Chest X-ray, PA view. Patient: 52 years old, sex M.
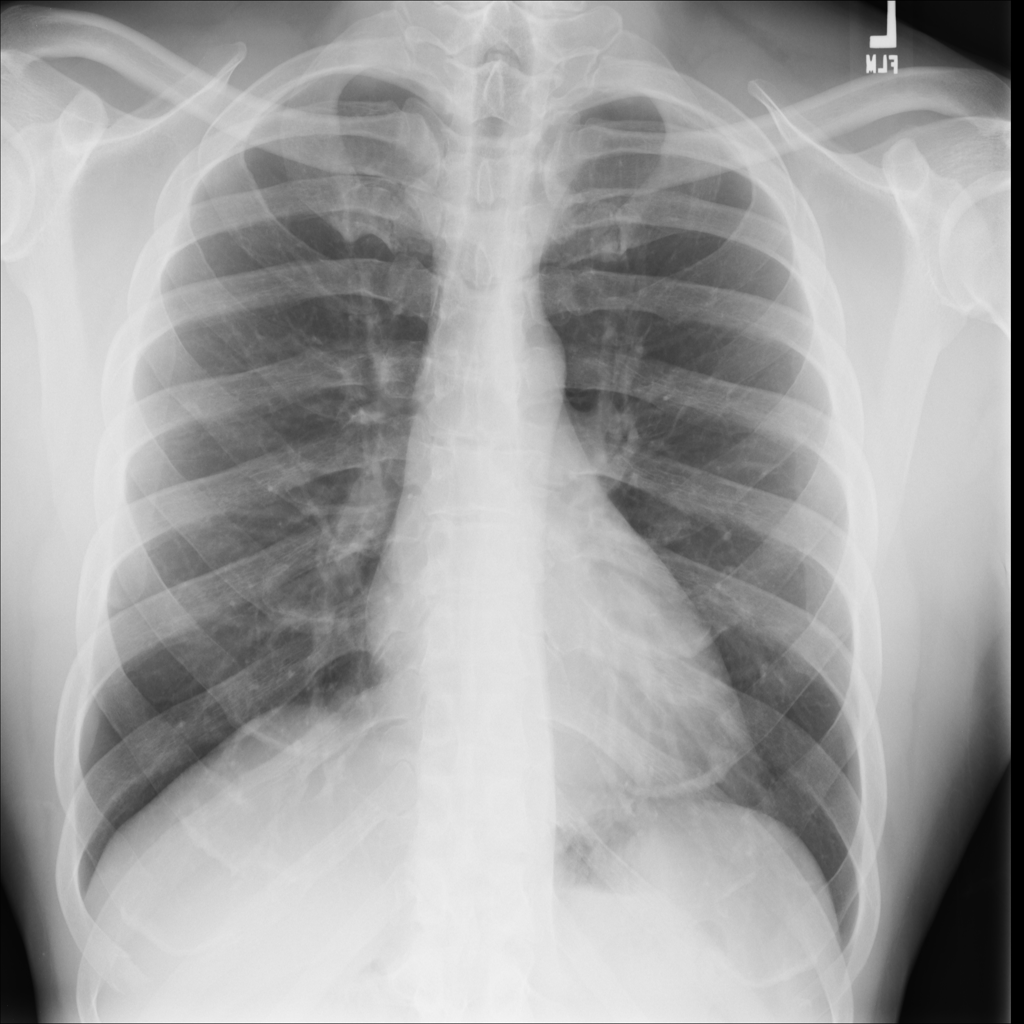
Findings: No Finding